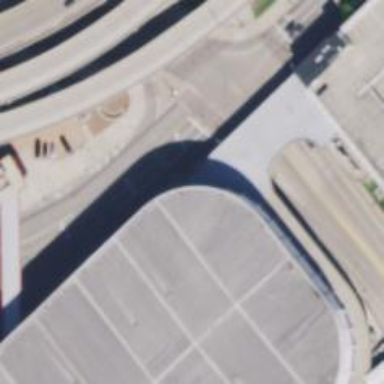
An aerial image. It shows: Primary link highway passing through building tunnel.